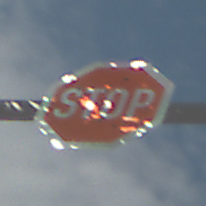
Verkehrszeichen: Stop
Umgebung: Outdoor, Beach
Tageszeit: MorningAfternoon
Wetter: PartlyCloudy
Licht: Natural
Jahreszeit: NotSpecified
Kontrast: HighContrast